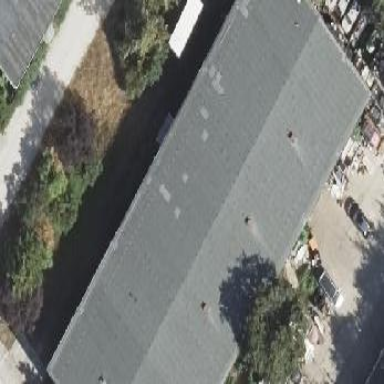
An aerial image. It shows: Industrial building with flat roof.